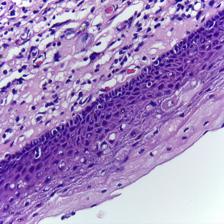
Diagnosis: Normal